Question: How can I reduce the padding inside the button? I want the text to be closer to the edge of the button
'''
Button(
onClick = {},
modifier = Modifier.padding(0.dp),
shape = RoundedCornerShape(30.dp),
border = BorderStroke(1.dp, Color(0xFFC4C4C4)),
colors = ButtonDefaults.buttonColors(
contentColor = MaterialTheme.colors.onBackground,
backgroundColor = MaterialTheme.colors.onBackground
)
) {
Text(
text = "lorem ipsu",
fontSize = 13.sp,
textAlign = TextAlign.Center,
modifier = Modifier.padding(start = 1.dp, end = 1.dp)
)
}
'''

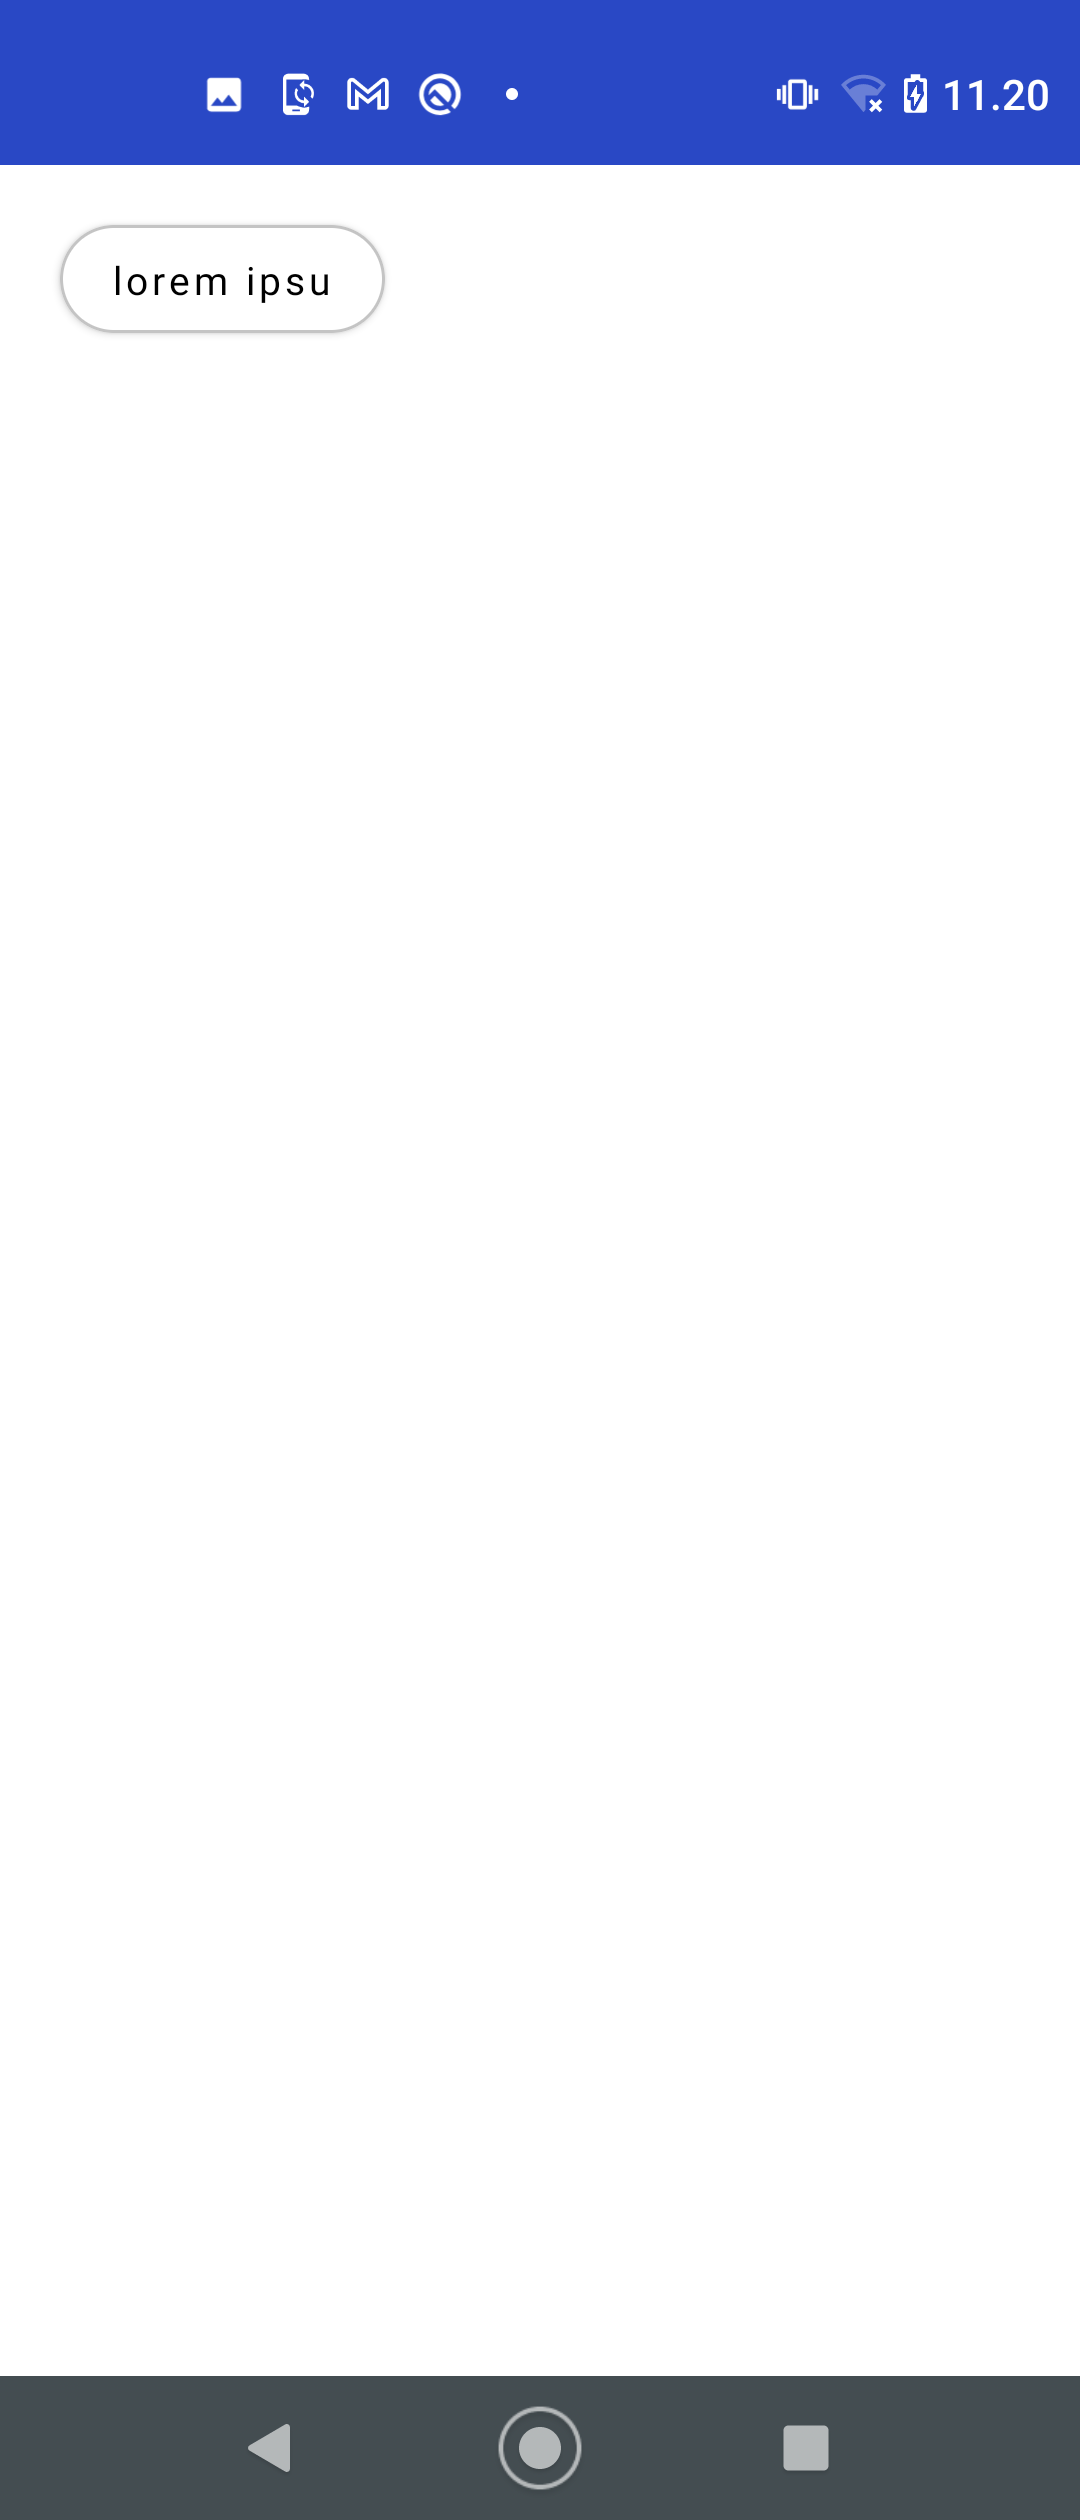
Answer: You can use 'contentPadding'
'''
Button(
onClick = {},
contentPadding = PaddingValues(
start = 4.dp,
top = 4.dp,
end = 4.dp,
bottom = 4.dp,
)
) {
// TODO
}
'''